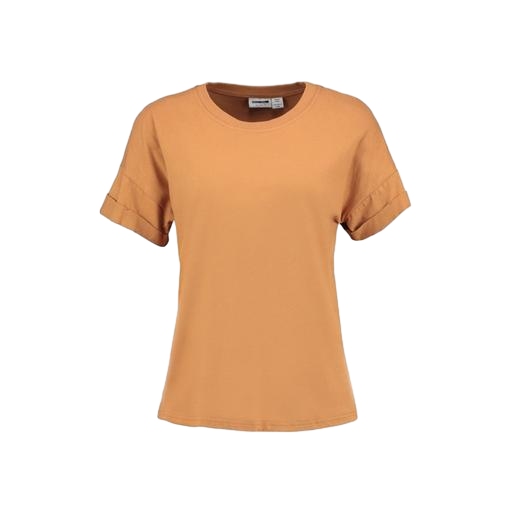
tan t-shirt, boxy fit t-shirt, tan tee shirt, white background